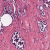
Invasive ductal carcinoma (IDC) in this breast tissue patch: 0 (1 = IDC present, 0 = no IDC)